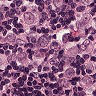
Metastatic tissue present: yes